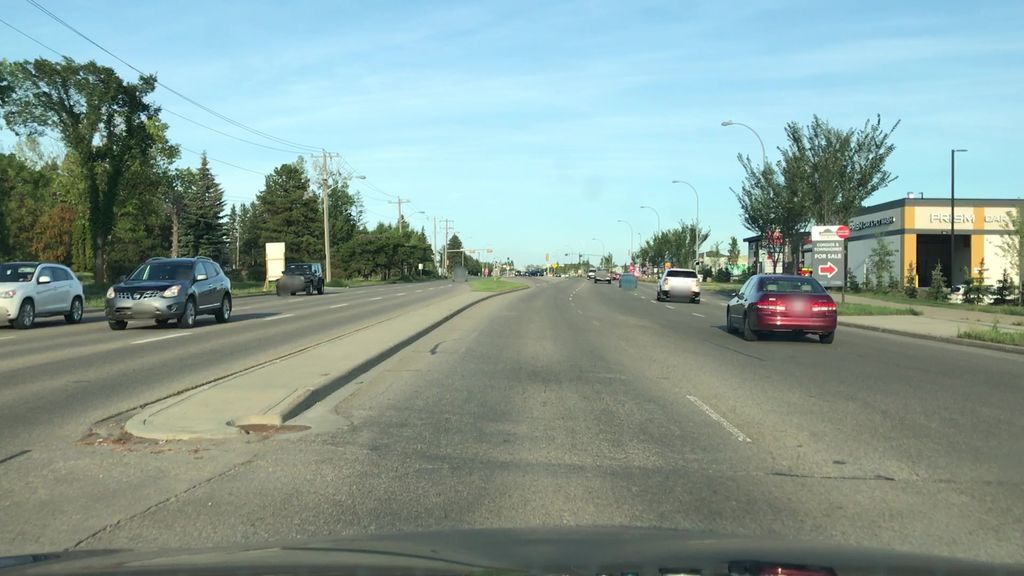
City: edmonton